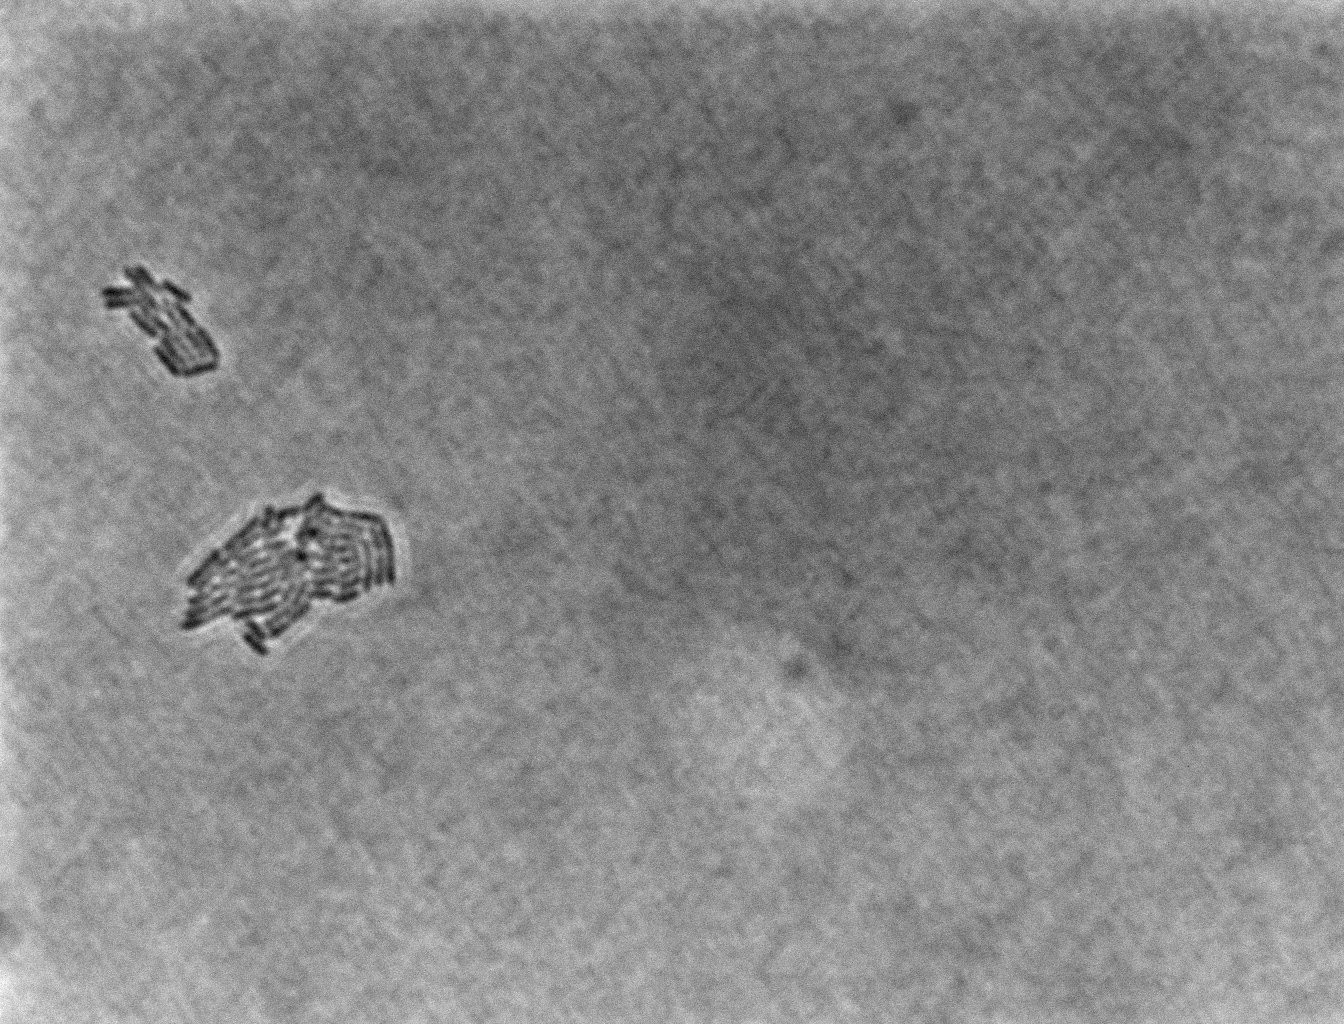
various_fewshot